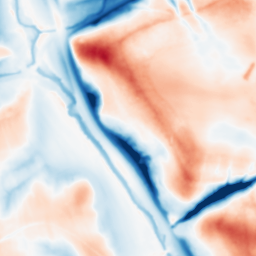
Category: multiscale
Decomposition family: dog_multiscale
Decomposition parameters: sigma_ratio: 1.6
n_scales: 6
base_sigma: 1
Upsampling method: quintic
Upsampling parameters: scale: 2
Upsampling scale: 2